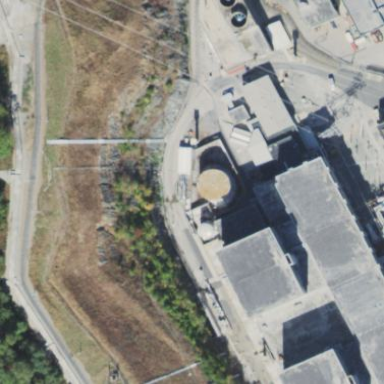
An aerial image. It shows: Building housing nuclear power generator.